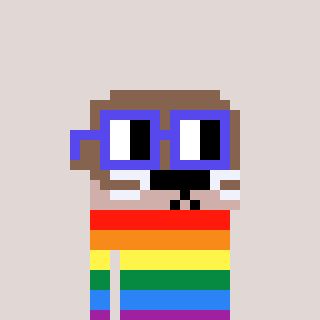
a pixel art character with square blue glasses, a otter-shaped head and a blue-colored body on a warm background